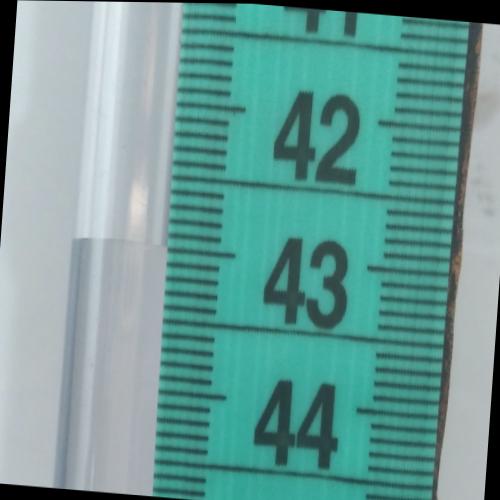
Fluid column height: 43.0 cm